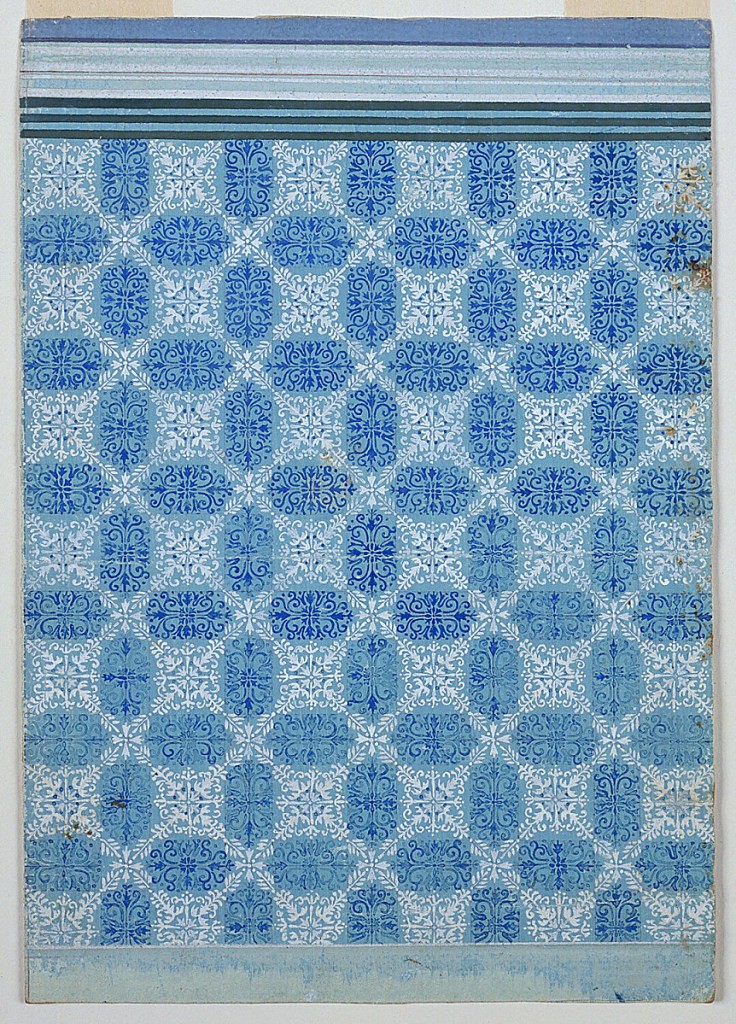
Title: Design for a Painted Wall Decoration
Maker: Unknown, Southern German or Austrian
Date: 1840–60
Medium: Brush and white gouache, blue, green watercolor, graphite, pen and brown ink on heavy cream wove paper
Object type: Drawing
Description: The blue panel shows a complicated white lozenge decoration, composed of floral elements, and having free spaces of vertical or horizontal extensions in alternate rows. An arabesque motif fills these, resulting in a reciprocal ornamentation. At top are three dark olive stripes upon blue.